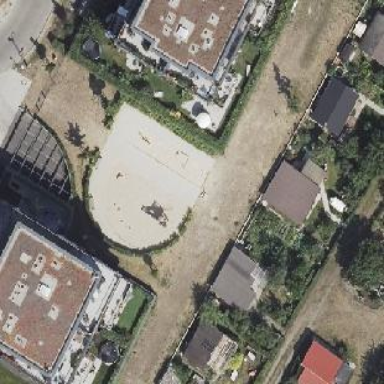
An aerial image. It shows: Playground area for leisure land.